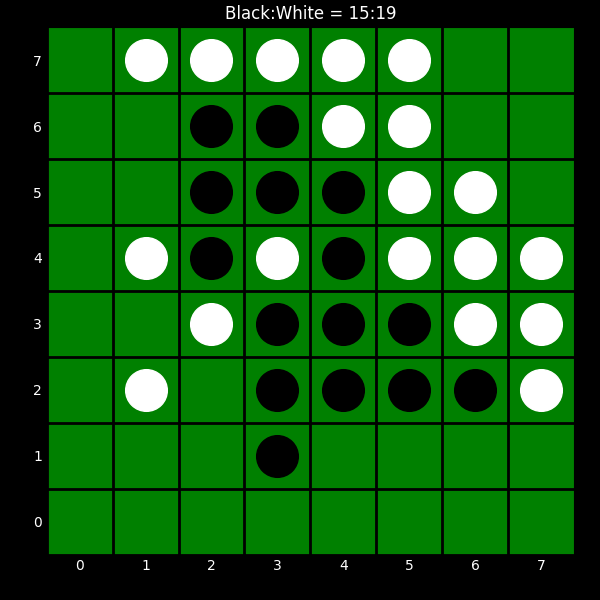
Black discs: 15
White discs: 19